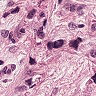
Metastatic tissue present: yes